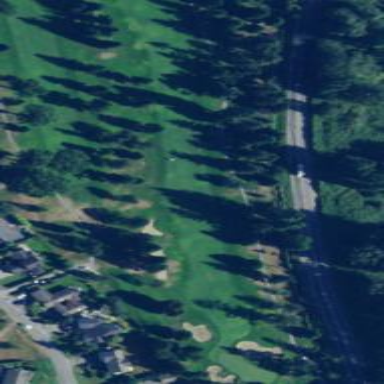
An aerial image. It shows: Golf fairway surrounded by grass.